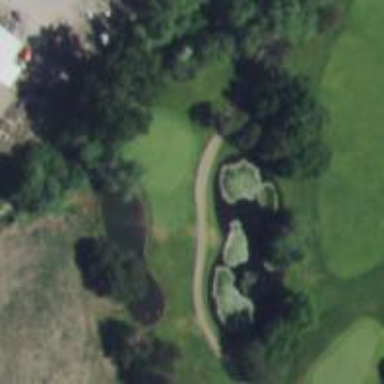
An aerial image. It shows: Golf hole.